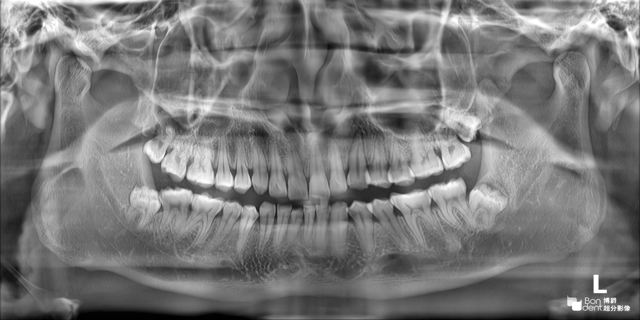
adult